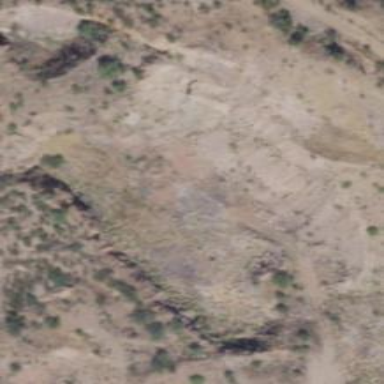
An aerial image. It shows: Quarry area.